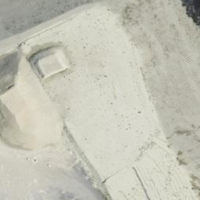
EUNIS habitat code: 56
Species observed at this site:
Tussilago farfara